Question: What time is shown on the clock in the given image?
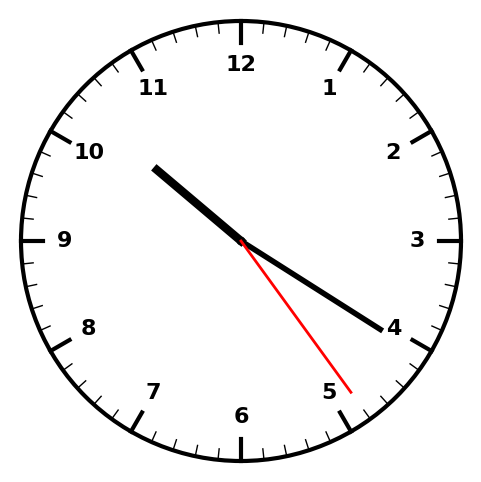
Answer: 10:20:24